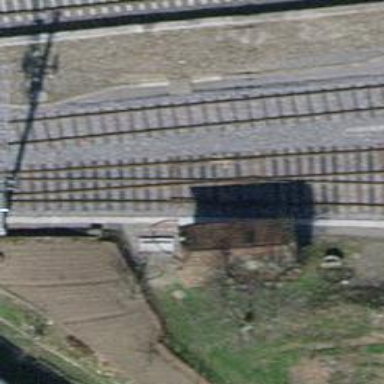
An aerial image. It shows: Single railway track with electrification through contact line.